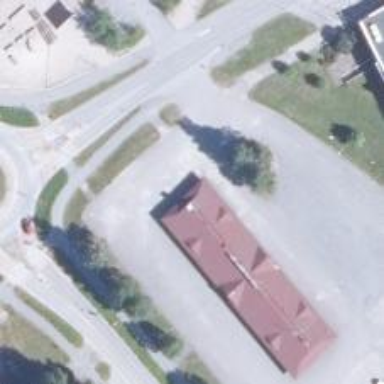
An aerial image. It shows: Commercial building with dark salmon tar paper roof.